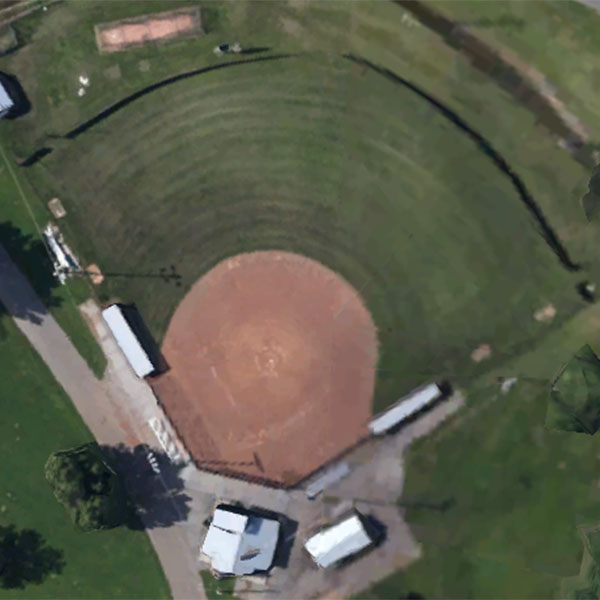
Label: BaseballField